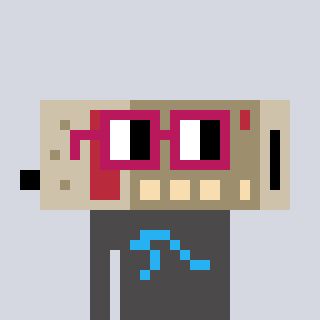
a pixel art character with square dark red glasses, a cordless phone-shaped head and a grayscale-colored body on a cool background